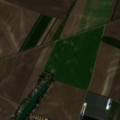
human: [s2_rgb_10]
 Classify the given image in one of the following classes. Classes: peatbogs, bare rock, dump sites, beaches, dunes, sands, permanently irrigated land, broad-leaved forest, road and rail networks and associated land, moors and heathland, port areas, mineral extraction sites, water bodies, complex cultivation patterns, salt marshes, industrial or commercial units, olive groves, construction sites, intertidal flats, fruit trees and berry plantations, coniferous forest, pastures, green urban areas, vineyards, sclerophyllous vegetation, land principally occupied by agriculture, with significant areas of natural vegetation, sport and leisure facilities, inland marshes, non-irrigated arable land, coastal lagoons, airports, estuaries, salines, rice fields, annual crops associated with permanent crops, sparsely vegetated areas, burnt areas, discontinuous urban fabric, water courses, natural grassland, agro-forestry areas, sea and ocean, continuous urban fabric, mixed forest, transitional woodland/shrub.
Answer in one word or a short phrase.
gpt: discontinuous urban fabric, non-irrigated arable land